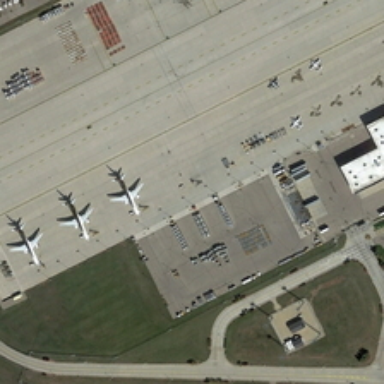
Many of the planes were docked on the wide .